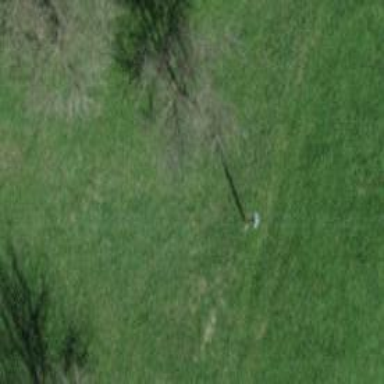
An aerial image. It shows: Minor power line.